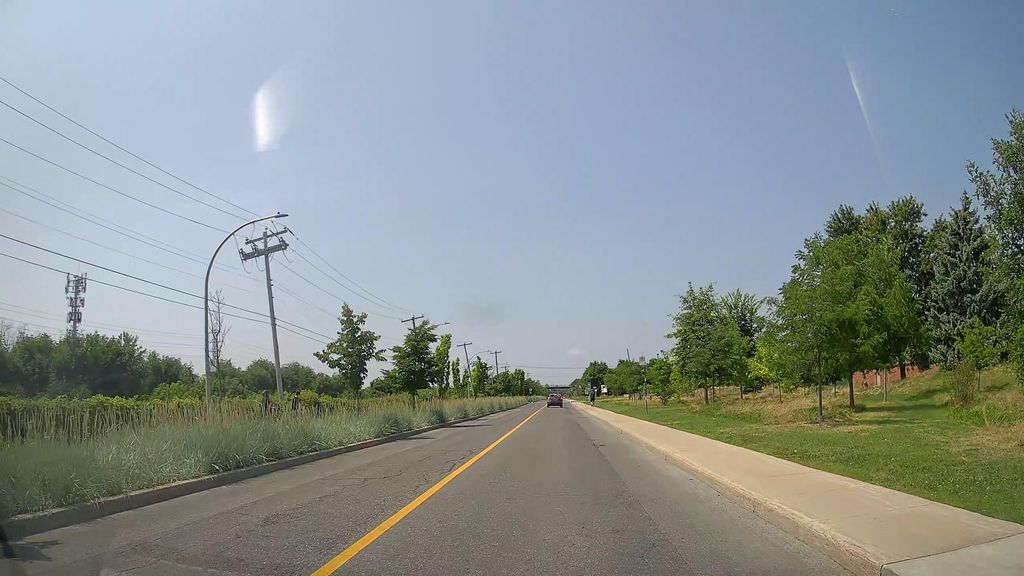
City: montreal